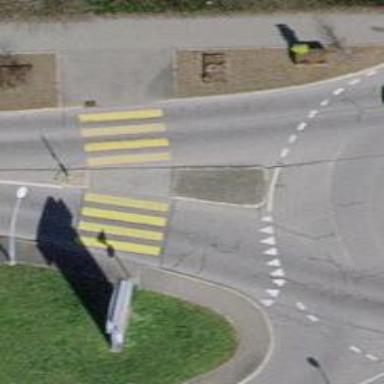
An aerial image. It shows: Marked footway crossing with island.